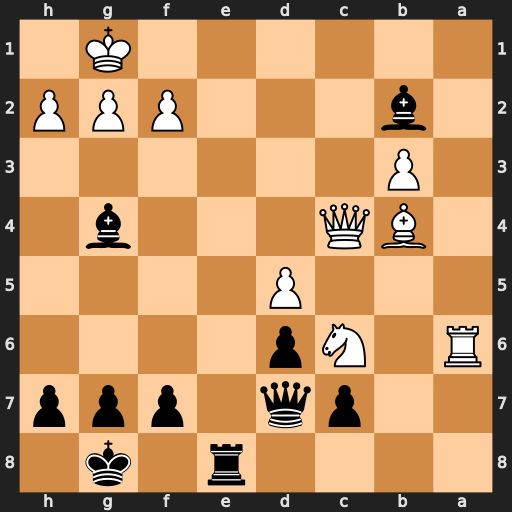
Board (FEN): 4r1k1/2pq1ppp/R1Np4/3P4/1BQ3b1/1P6/1b3PPP/6K1
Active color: b
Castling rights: -
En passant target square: -
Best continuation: Be2 Qc2 Bxa6